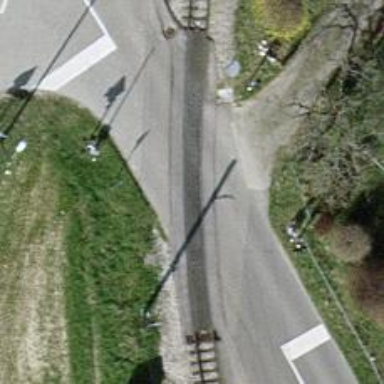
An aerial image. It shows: Railway level crossing.